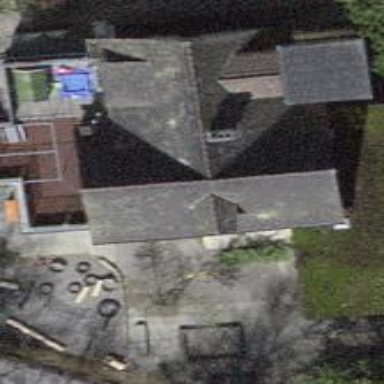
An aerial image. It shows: Gabled roof residential building used as kindergarten.